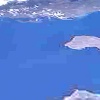
Label: water